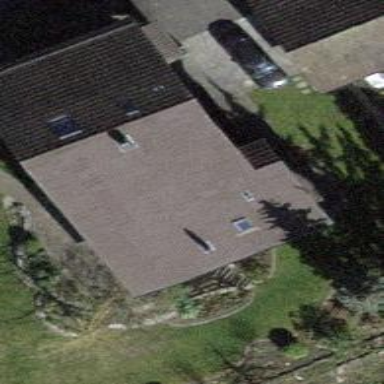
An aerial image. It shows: Building with tile roof.